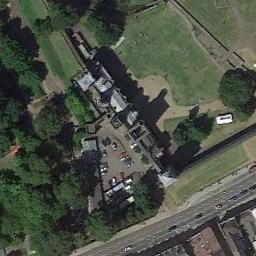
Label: palace